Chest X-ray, AP view. Patient: 31 years old, sex M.
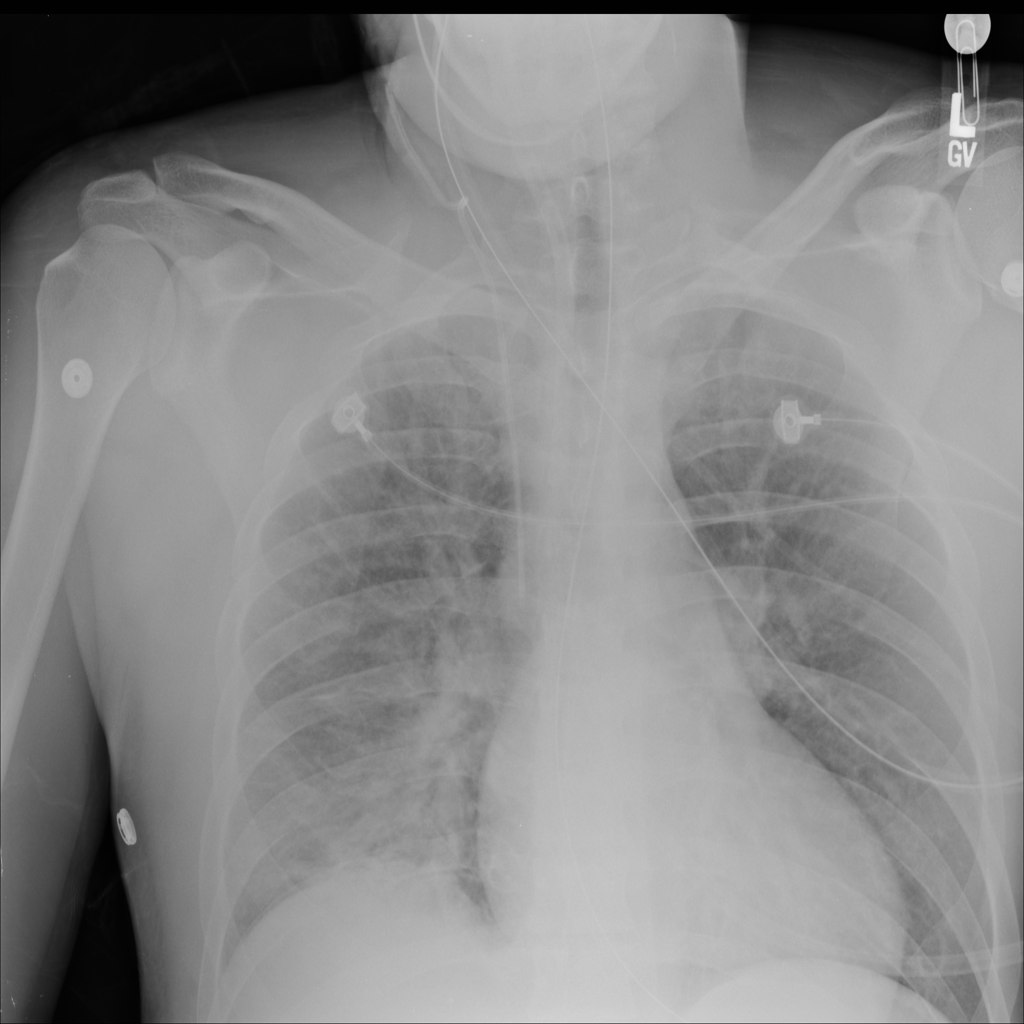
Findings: Atelectasis, Infiltration